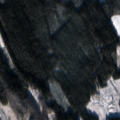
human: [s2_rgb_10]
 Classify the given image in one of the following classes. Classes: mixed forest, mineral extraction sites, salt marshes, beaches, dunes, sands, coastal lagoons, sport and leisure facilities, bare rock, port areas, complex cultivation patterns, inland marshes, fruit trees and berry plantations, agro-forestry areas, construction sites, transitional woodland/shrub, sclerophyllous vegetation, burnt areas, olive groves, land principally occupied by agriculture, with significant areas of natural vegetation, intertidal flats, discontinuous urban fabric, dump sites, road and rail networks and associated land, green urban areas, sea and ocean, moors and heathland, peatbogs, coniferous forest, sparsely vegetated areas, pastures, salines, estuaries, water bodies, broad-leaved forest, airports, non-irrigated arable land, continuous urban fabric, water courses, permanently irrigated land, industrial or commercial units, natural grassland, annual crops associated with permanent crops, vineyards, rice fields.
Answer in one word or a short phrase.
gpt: coniferous forest, mixed forest, transitional woodland/shrub